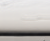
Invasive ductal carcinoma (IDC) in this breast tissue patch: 0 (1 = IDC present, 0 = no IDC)